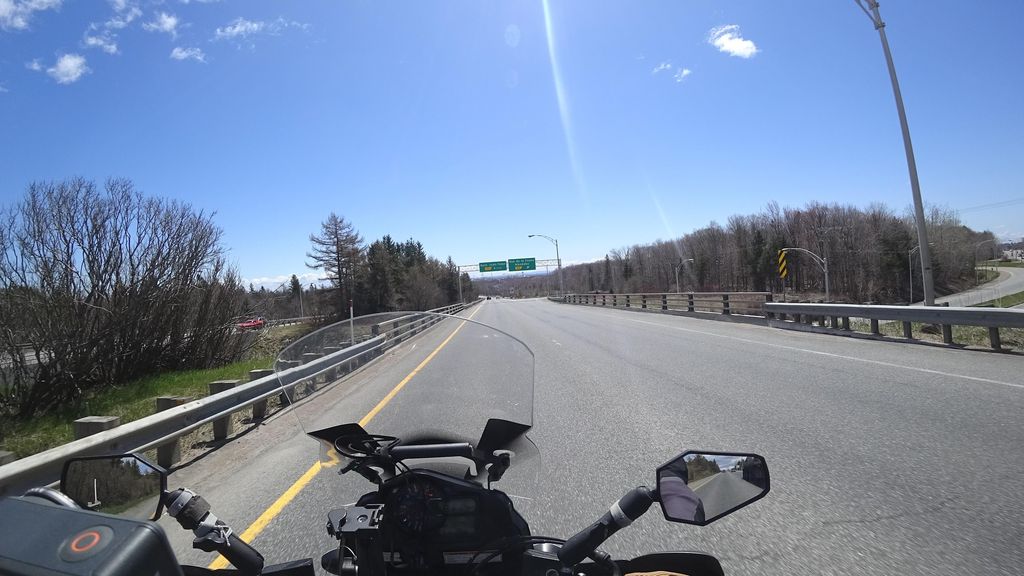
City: quebec_city